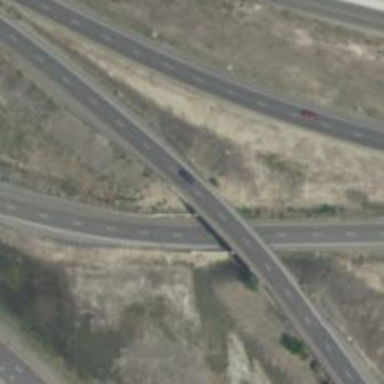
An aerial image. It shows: Asphalt bridge crossing trunk highway. The bridge is grade1 tracktype and part of expressway.